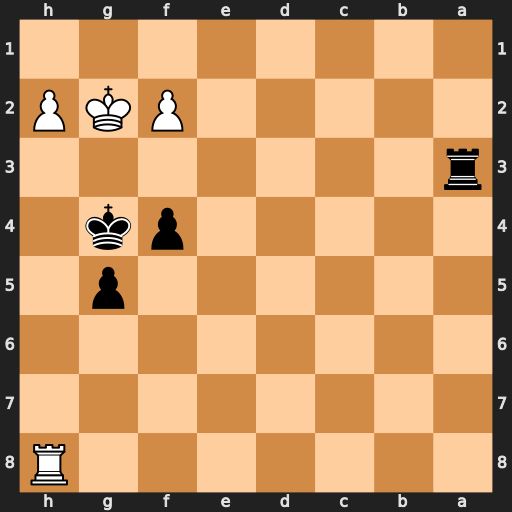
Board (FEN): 7R/8/8/6p1/5pk1/r7/5PKP/8
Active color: b
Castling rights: -
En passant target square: -
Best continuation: f3+ Kf1 Ra1#